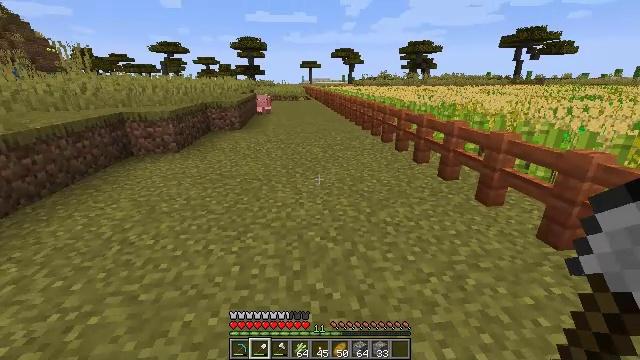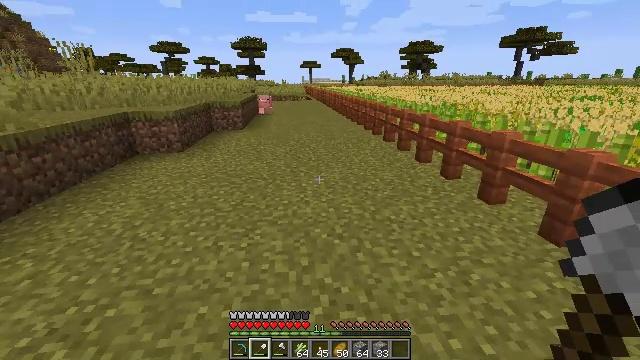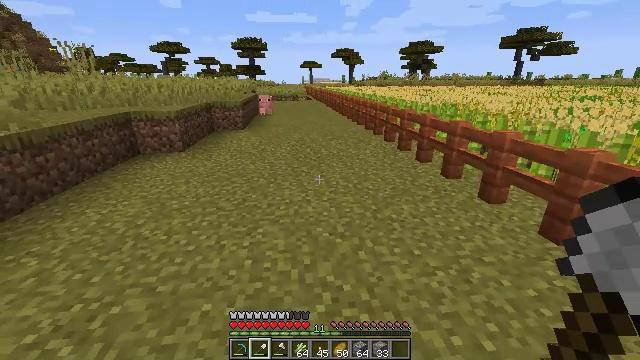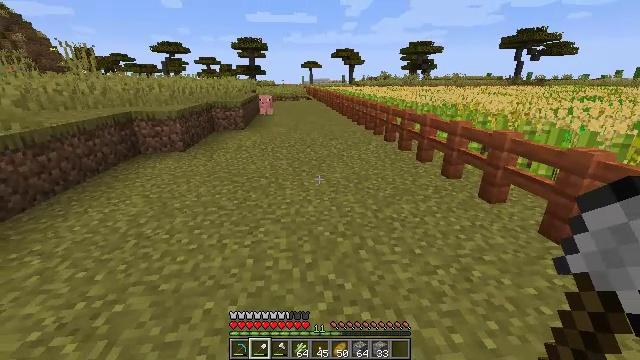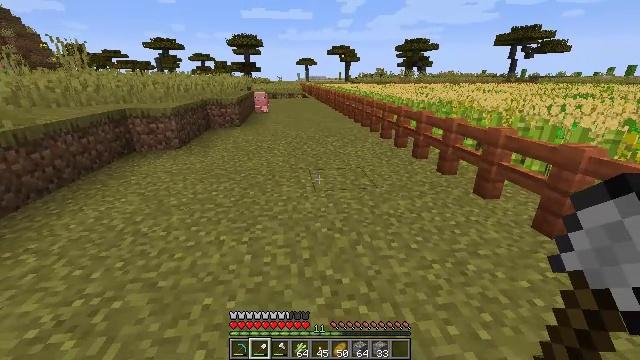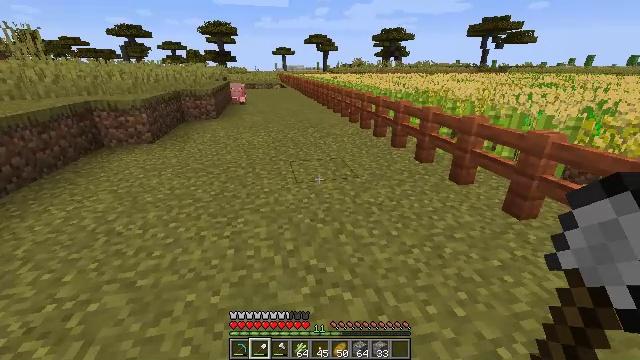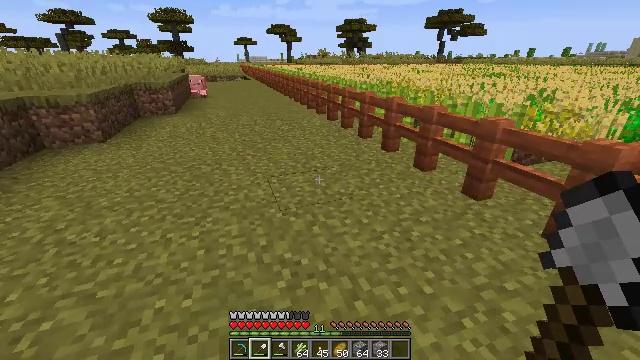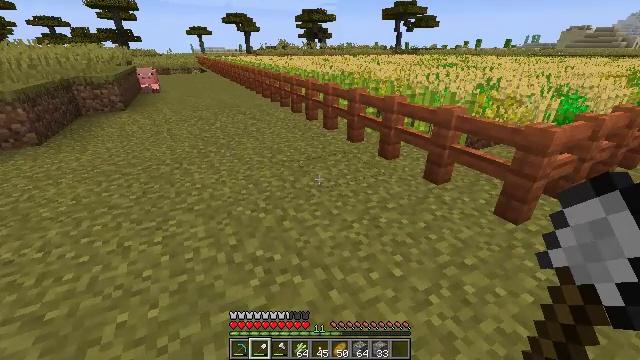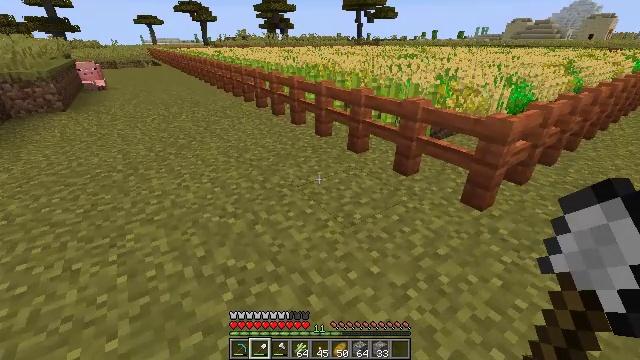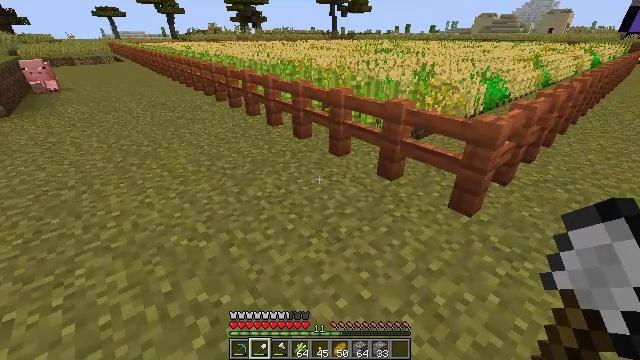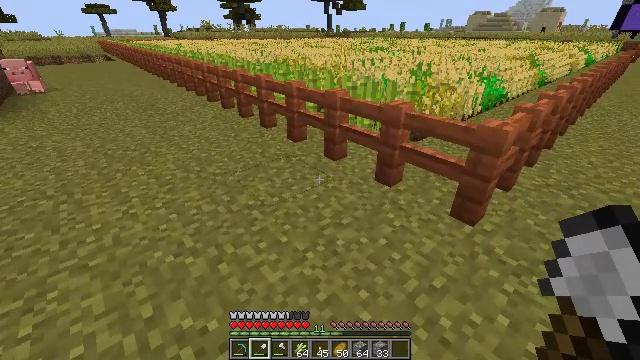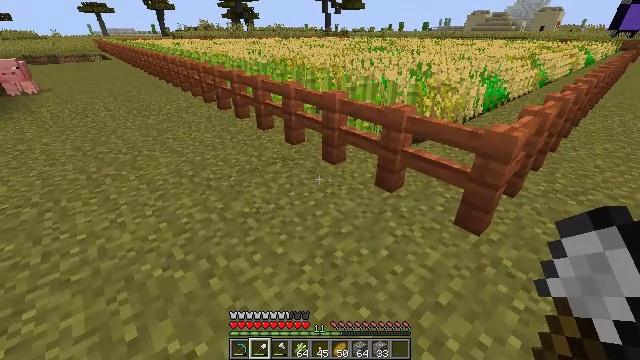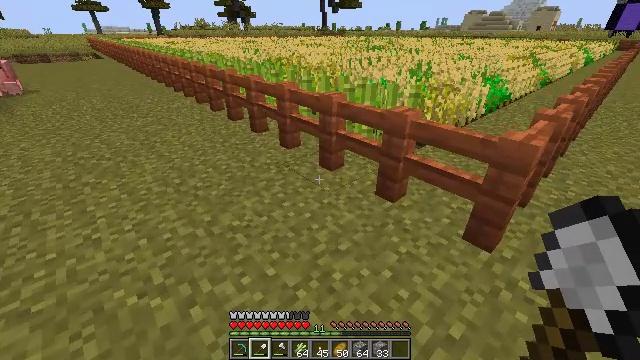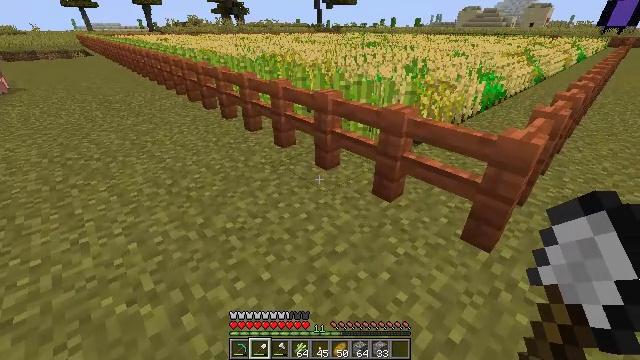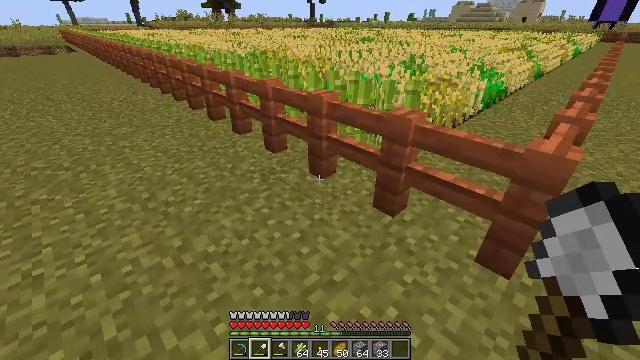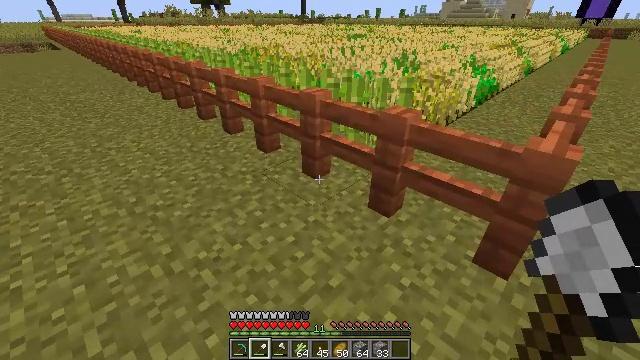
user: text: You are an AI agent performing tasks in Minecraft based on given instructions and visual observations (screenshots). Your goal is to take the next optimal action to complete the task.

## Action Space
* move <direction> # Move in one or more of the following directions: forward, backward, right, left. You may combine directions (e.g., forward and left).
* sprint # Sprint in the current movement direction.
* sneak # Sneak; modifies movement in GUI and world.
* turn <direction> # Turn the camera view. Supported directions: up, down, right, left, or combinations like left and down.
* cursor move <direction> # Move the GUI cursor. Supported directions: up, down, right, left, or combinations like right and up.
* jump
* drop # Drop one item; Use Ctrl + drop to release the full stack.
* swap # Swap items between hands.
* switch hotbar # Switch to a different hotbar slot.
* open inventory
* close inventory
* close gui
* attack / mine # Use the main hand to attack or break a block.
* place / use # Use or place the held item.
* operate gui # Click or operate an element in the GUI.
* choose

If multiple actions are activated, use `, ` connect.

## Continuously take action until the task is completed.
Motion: motion action
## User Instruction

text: Attack the acacia fence to break it.
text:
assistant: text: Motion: no_op
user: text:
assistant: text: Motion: no_op
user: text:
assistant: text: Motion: no_op
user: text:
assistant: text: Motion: no_op
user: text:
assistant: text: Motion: turn right and down
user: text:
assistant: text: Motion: turn right and down
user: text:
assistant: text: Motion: move forward, turn right and down
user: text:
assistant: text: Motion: move forward, turn right and down
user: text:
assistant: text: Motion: move forward, turn right
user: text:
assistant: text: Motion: move forward, turn right
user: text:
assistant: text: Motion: move forward
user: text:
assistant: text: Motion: move forward
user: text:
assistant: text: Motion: move forward, turn right
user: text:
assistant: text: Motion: move forward, turn right
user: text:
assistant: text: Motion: turn right
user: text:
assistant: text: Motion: no_op
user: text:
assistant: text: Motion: no_op
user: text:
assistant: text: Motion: no_op
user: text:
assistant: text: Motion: no_op
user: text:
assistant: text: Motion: no_op
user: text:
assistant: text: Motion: no_op
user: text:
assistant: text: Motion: turn right
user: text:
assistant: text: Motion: turn right
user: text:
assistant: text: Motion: no_op
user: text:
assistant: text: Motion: no_op
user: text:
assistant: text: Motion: switch to hotbar 3
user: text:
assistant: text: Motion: switch to hotbar 3
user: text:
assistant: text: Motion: switch to hotbar 3
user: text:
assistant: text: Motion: turn right, switch to hotbar 3
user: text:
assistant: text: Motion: turn right, switch to hotbar 3